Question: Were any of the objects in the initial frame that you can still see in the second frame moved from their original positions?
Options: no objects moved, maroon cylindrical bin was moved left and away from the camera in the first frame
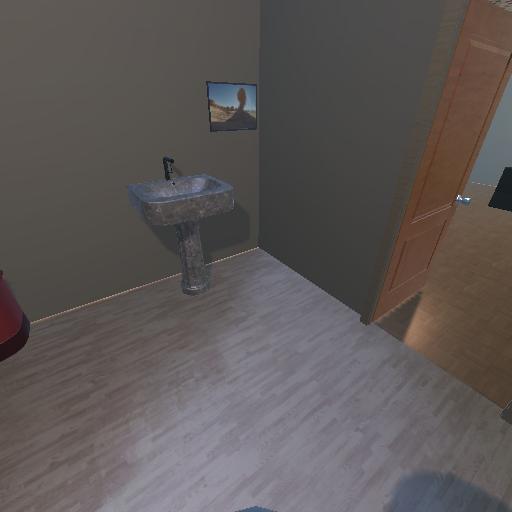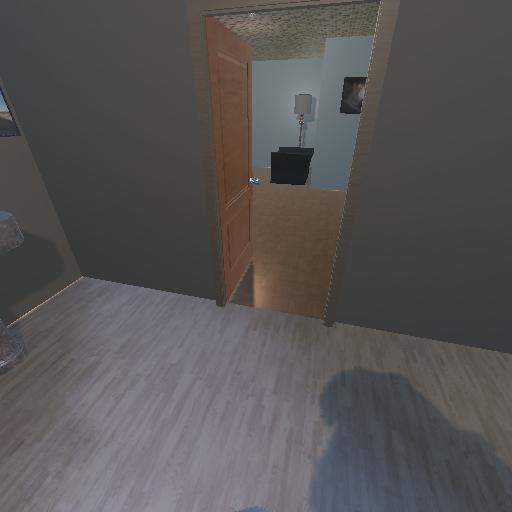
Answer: no objects moved